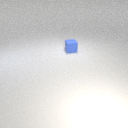
small blue rubber cube